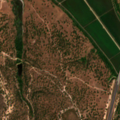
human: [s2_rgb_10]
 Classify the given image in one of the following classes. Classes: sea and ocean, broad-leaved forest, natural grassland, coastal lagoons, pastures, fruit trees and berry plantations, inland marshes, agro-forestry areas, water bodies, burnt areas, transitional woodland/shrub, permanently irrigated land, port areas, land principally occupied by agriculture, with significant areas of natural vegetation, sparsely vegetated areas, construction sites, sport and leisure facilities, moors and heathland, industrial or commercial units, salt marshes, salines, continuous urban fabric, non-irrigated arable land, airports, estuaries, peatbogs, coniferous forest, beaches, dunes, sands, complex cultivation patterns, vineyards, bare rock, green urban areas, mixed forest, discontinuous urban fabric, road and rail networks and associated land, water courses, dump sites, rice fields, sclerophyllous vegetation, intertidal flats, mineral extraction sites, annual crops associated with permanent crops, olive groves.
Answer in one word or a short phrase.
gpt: rice fields, agro-forestry areas, broad-leaved forest, coniferous forest, transitional woodland/shrub